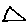
Label: triangle